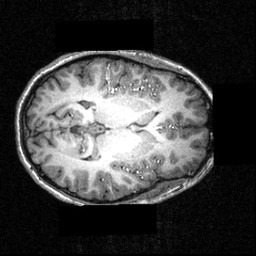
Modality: T1w
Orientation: axial
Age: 16
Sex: female
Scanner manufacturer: siemens
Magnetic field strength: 3.951 T
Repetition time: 1.5 s
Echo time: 0.00335 s